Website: lowes
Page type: customer-info-address
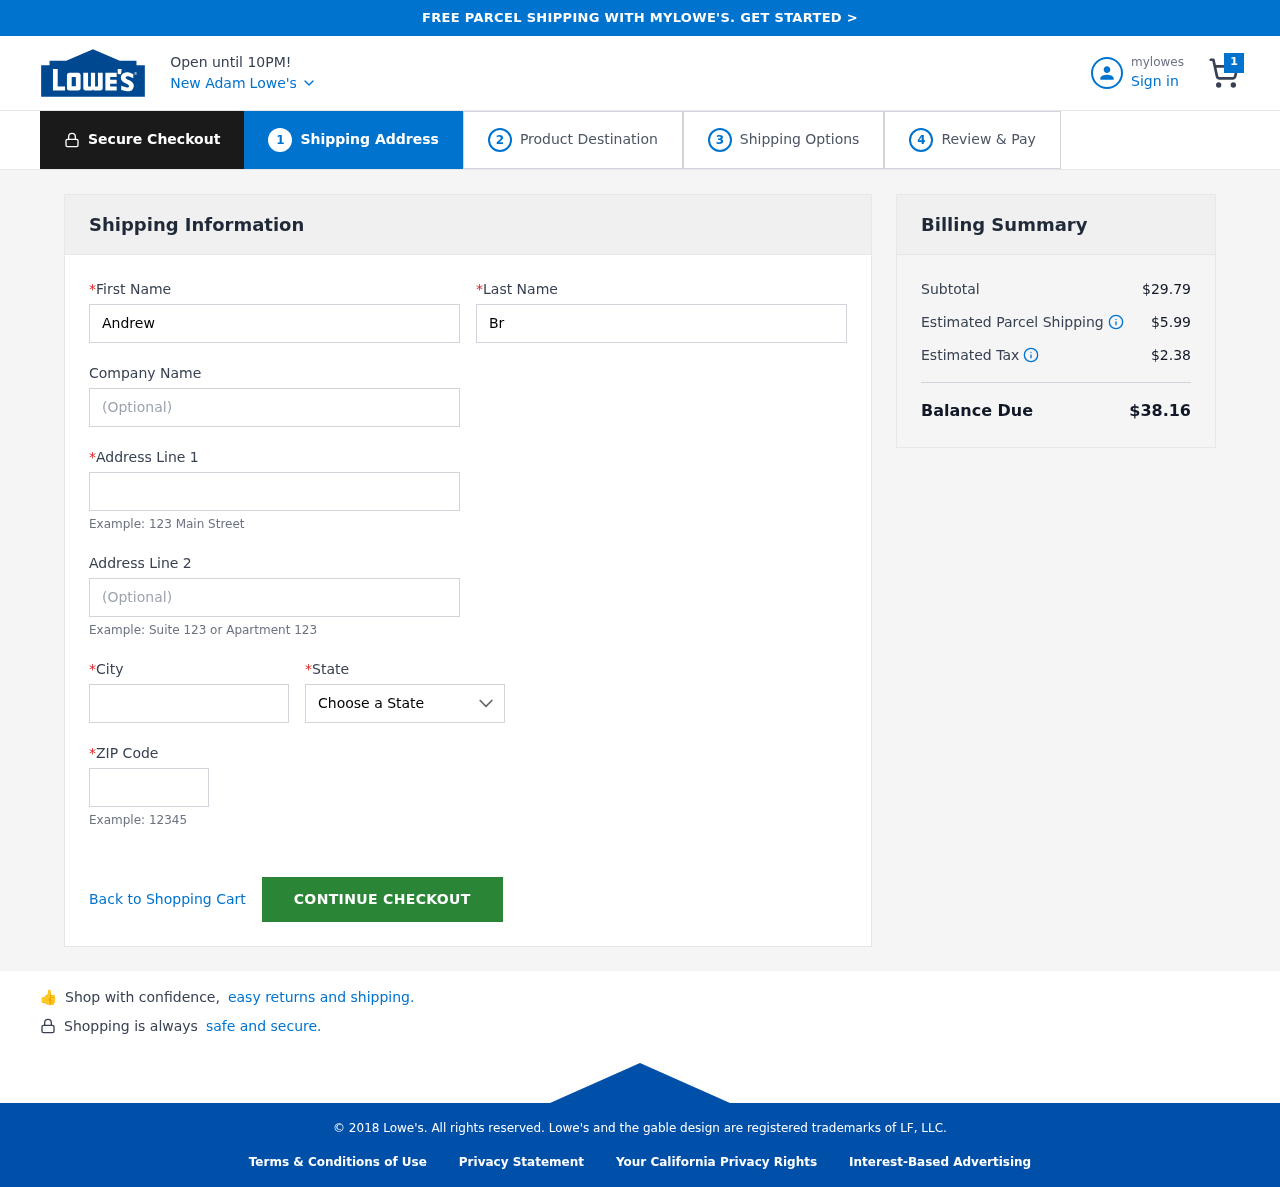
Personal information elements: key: PII_CITY
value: New Adam
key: PII_FIRSTNAME
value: Andrew
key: PII_LASTNAME
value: Bryant
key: PII_POSTCODE
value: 86661
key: PII_STATE
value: Virginia
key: PII_STREET
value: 986 Donna Gateway Suite 040
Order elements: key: ORDER_NUM_ITEMS
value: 1
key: ORDER_SUBTOTAL
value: $29.79
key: ORDER_SHIPPING_COST
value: $5.99
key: ORDER_TAX
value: $2.38
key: ORDER_TOTAL
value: $38.16